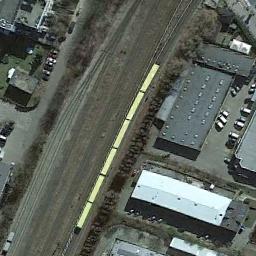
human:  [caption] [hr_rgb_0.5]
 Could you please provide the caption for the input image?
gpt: There are three parallel railway lines here .

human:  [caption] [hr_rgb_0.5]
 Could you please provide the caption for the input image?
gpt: Several buildings of different shapes are beside the railway .

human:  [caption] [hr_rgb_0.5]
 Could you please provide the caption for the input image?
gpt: These railways are flanked by some buildings and a white train is on the railway .

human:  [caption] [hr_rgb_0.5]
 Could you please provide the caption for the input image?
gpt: The railway is on the bare land next to some houses .

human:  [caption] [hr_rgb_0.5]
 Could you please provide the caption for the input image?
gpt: There are some buildings beside the railway with a yellow train .